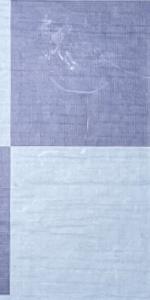
Label: Empty